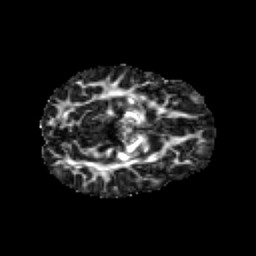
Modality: FA
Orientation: axial
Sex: male
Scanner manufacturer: siemens
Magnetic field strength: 3 T
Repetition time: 5 s
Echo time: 0.071 s